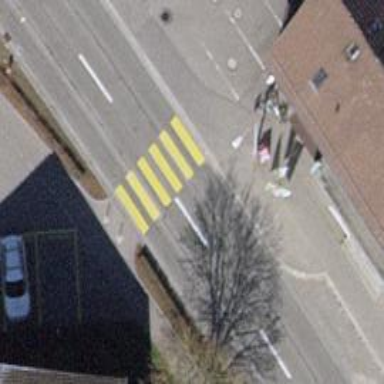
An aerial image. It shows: Marked crossing on the road.